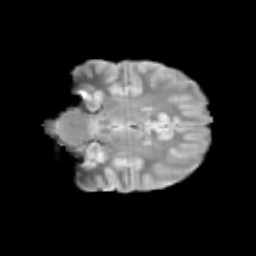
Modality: T2w
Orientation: coronal
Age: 13
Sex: female
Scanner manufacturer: siemens
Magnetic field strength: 3 T
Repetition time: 3.8 s
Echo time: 0.07 s